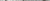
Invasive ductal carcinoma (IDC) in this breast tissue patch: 0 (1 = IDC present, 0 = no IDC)